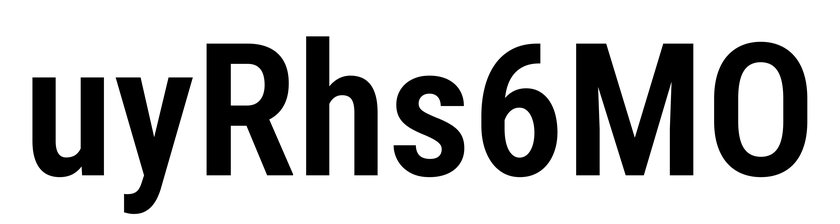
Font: Roboto_Condensed_SemiBold